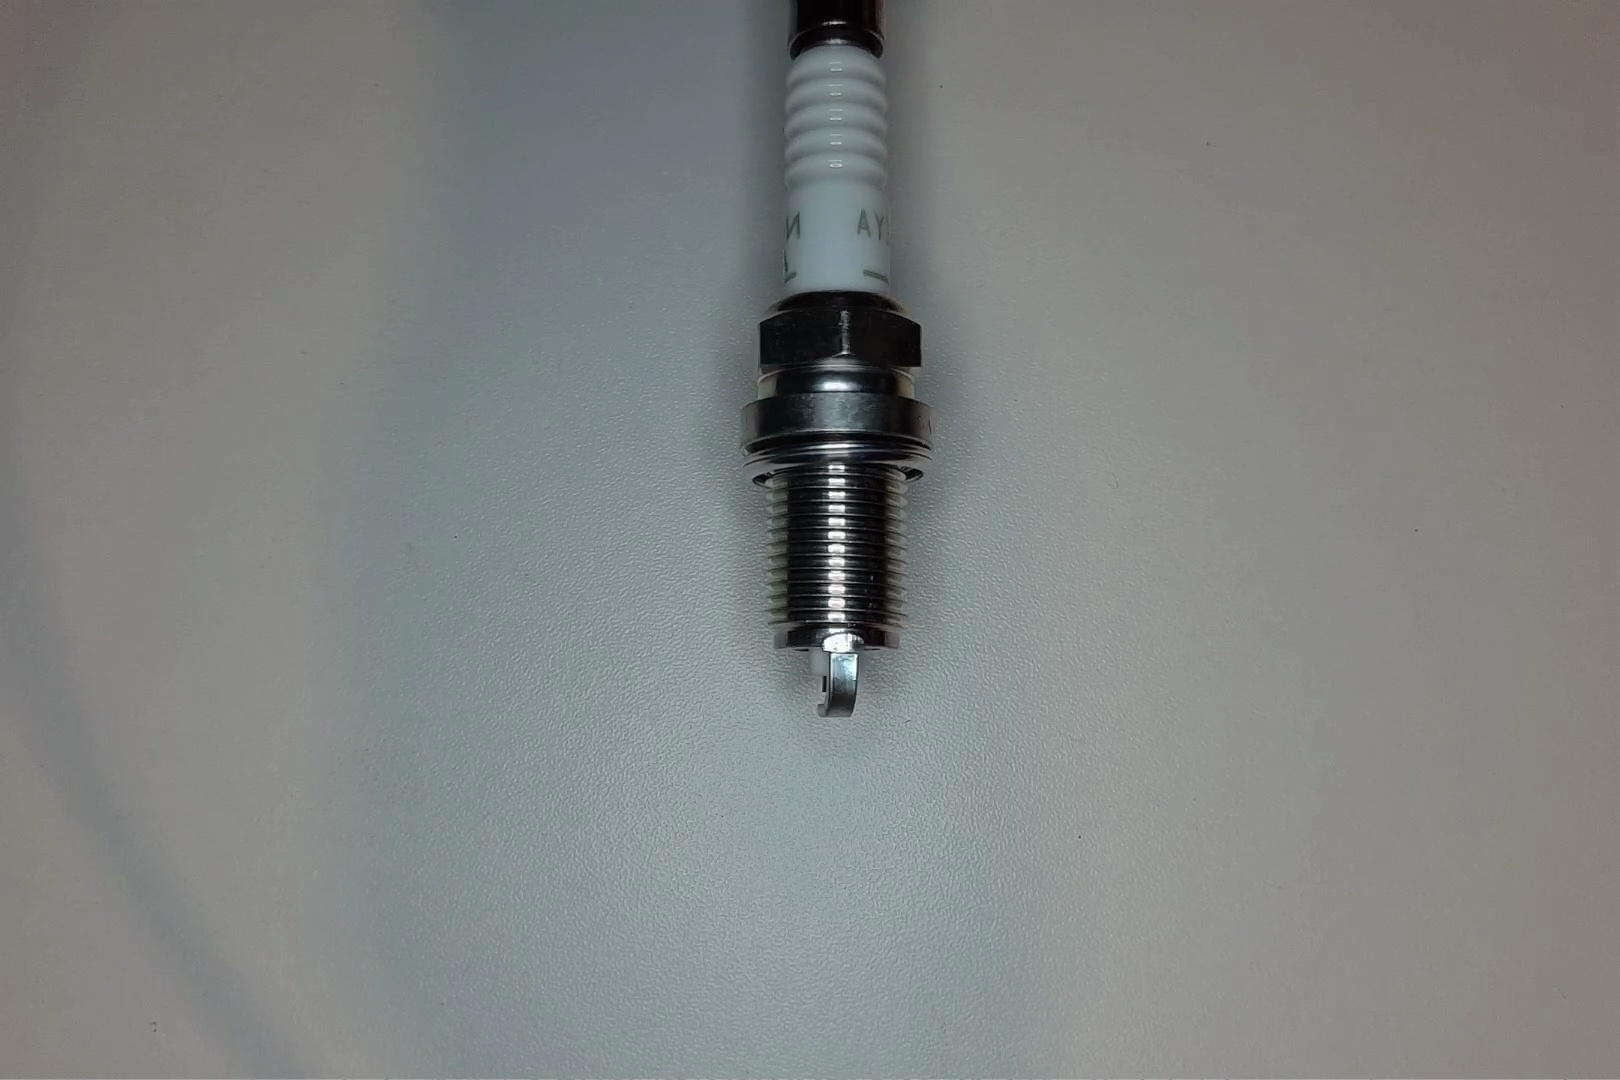
Label: no anomaly